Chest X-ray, AP view. Patient: 45 years old, sex F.
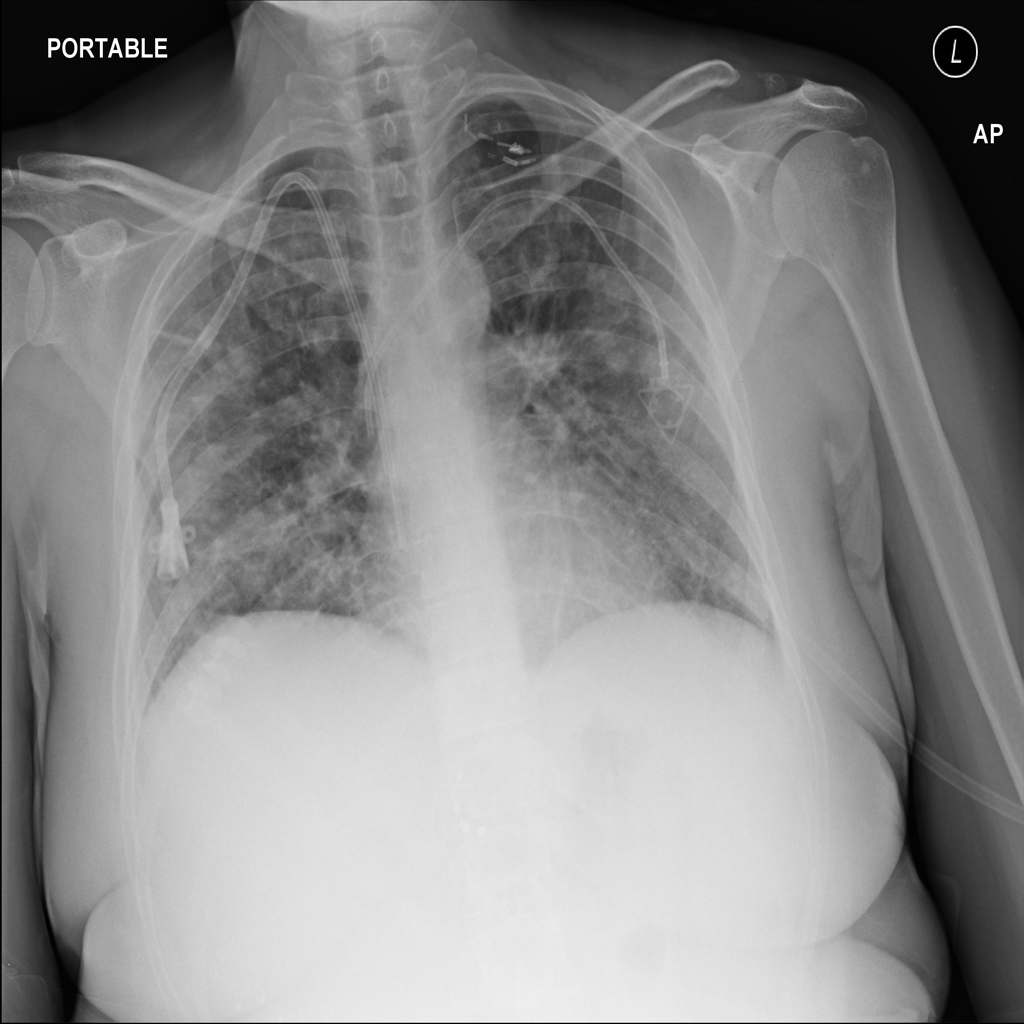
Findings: No Finding